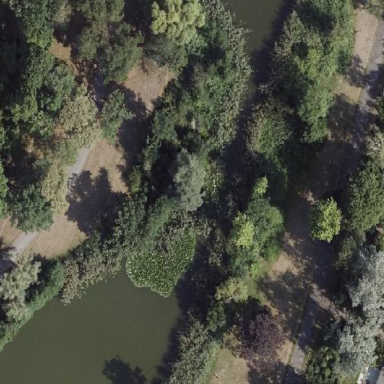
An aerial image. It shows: Pond surrounded by natural water.